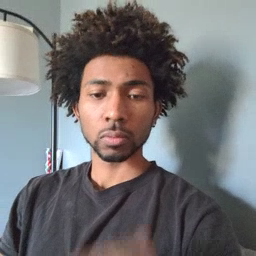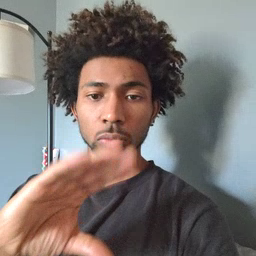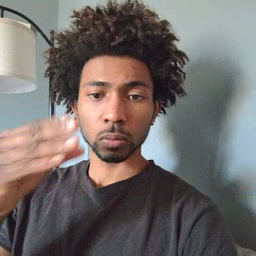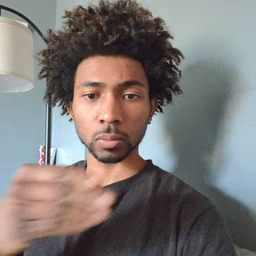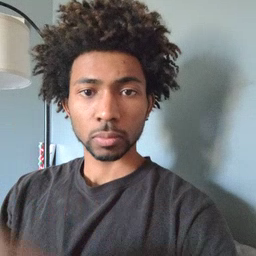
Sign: story